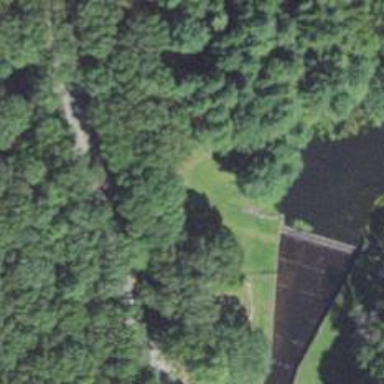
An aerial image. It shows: Dyke forming dam across waterway.